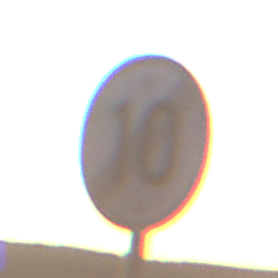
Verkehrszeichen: EndeGeschwindigkeit10
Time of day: SunriseSunset
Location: Outdoor (Nature)
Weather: PartlyCloudy
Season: NotSpecified
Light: Natural